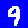
Digit: 9